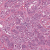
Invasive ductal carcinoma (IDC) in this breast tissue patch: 1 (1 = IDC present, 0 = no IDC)